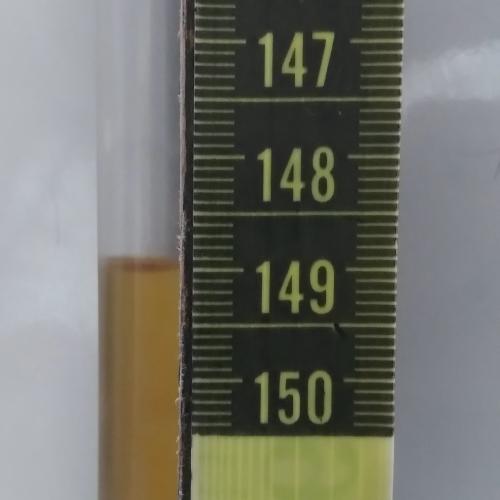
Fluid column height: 149.0 cm